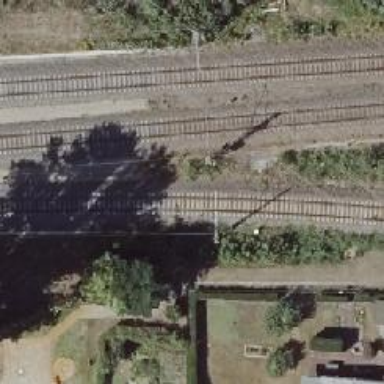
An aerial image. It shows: Milestone along the railway track with catenary mast.